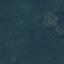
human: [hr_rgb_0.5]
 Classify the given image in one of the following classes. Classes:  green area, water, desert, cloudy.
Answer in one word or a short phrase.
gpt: green area